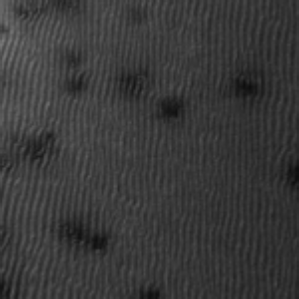
Label: frost